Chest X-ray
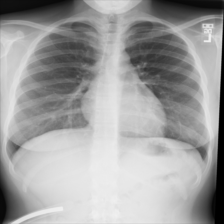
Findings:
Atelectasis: negative
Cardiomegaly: negative
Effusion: negative
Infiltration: negative
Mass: negative
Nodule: negative
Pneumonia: negative
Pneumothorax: negative
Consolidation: negative
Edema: negative
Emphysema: negative
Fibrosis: negative
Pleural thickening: negative
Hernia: negative